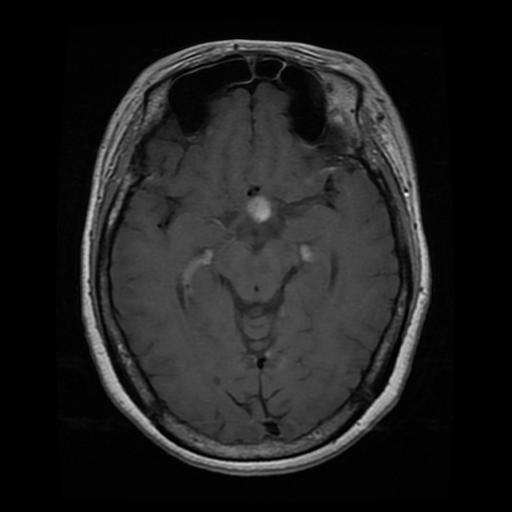
Label: pituitary